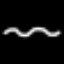
Label: squiggle